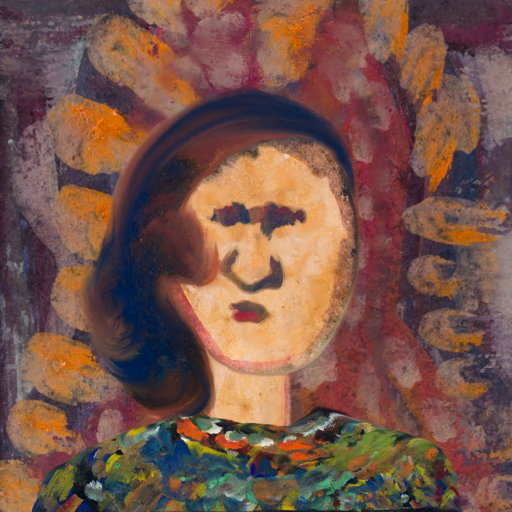
Background: Doll, Head And Neck Front: Childish, Face Front: In_The_Sun, Bust: An_Impression, Hair Front: Mother_And_Son_Son, Head Accessory: Blank, Second Necklace: Blank, Necklace: Blank, Baby: Blank